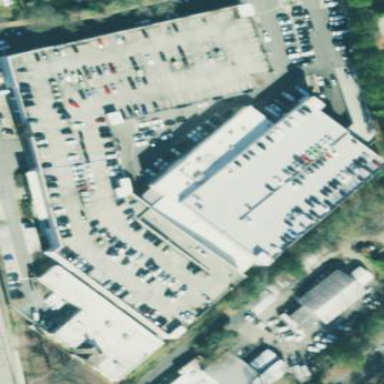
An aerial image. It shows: Car shop building.